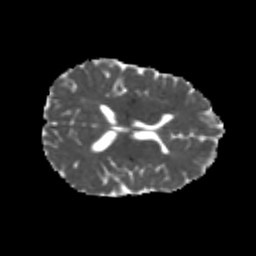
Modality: MD
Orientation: axial
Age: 24
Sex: male
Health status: healthy
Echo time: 0.074 s